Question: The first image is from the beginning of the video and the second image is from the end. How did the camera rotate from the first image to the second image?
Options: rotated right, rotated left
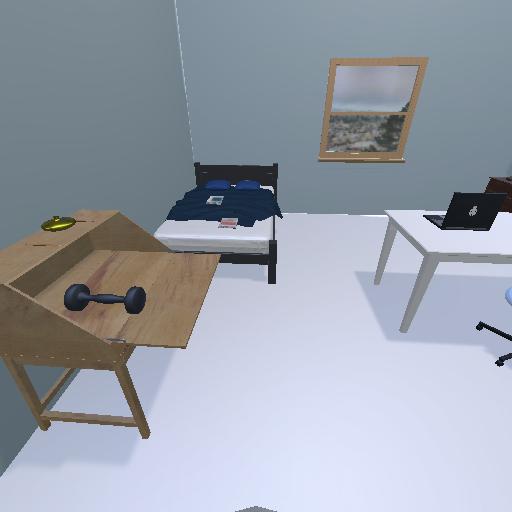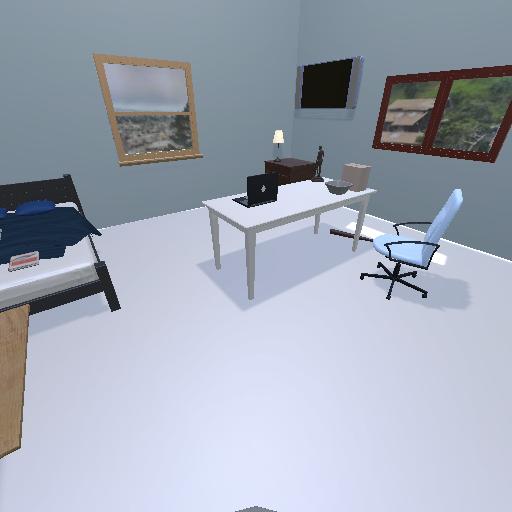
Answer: rotated right